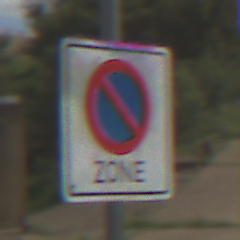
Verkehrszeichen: BeginnEingeschraenktesHalteverbotZone
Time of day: Midday
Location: Outdoor (Nature)
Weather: PartlyCloudy
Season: NotSpecified
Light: Natural